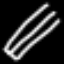
Label: pencil